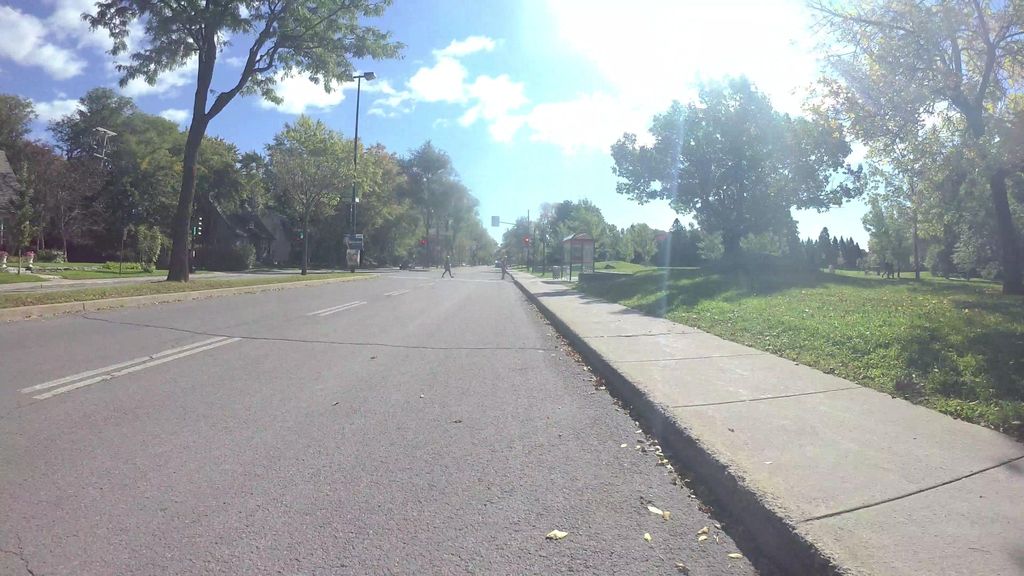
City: montreal